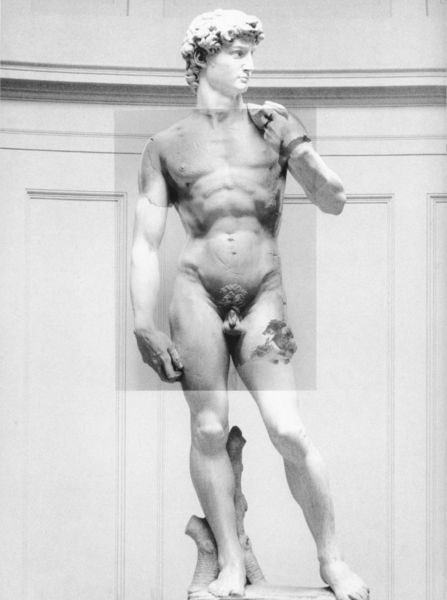
Titel: Modell für den David
Künstler: Michelangelo
Institution: Genua, Honegger Foundation
Schlagwörter: akt, mann, nackt, marmor, nacht, nase, schwarz, weiss, blick, arme, gesicht, mensch, sockel, schlank, haare, stehend, innen, locken, skulptur, statue, beine, bein, muskeln, kontrapost, plastik, podest, geschlecht, geneigt, penis, rechteck, torso, kopie, jüngling, junger mann, faun, florenz, richtung, spielbein, standbein, david, klassik, michelangelo, uffizien, skultpur, adonis, hoden, allansichtig, verfremdet